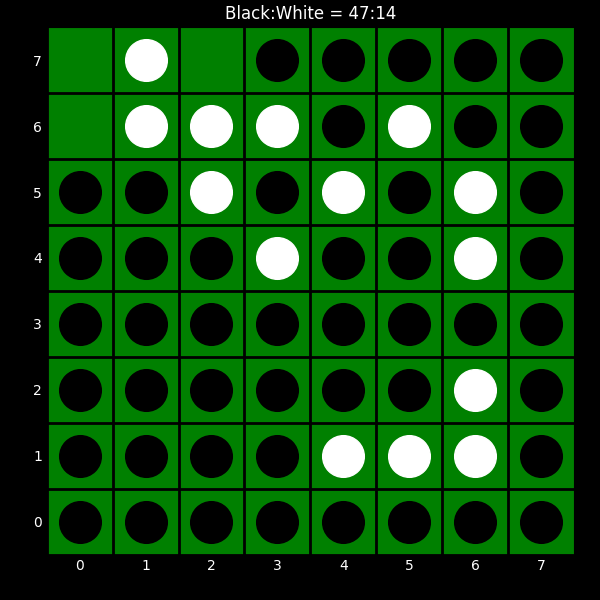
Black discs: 47
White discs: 14